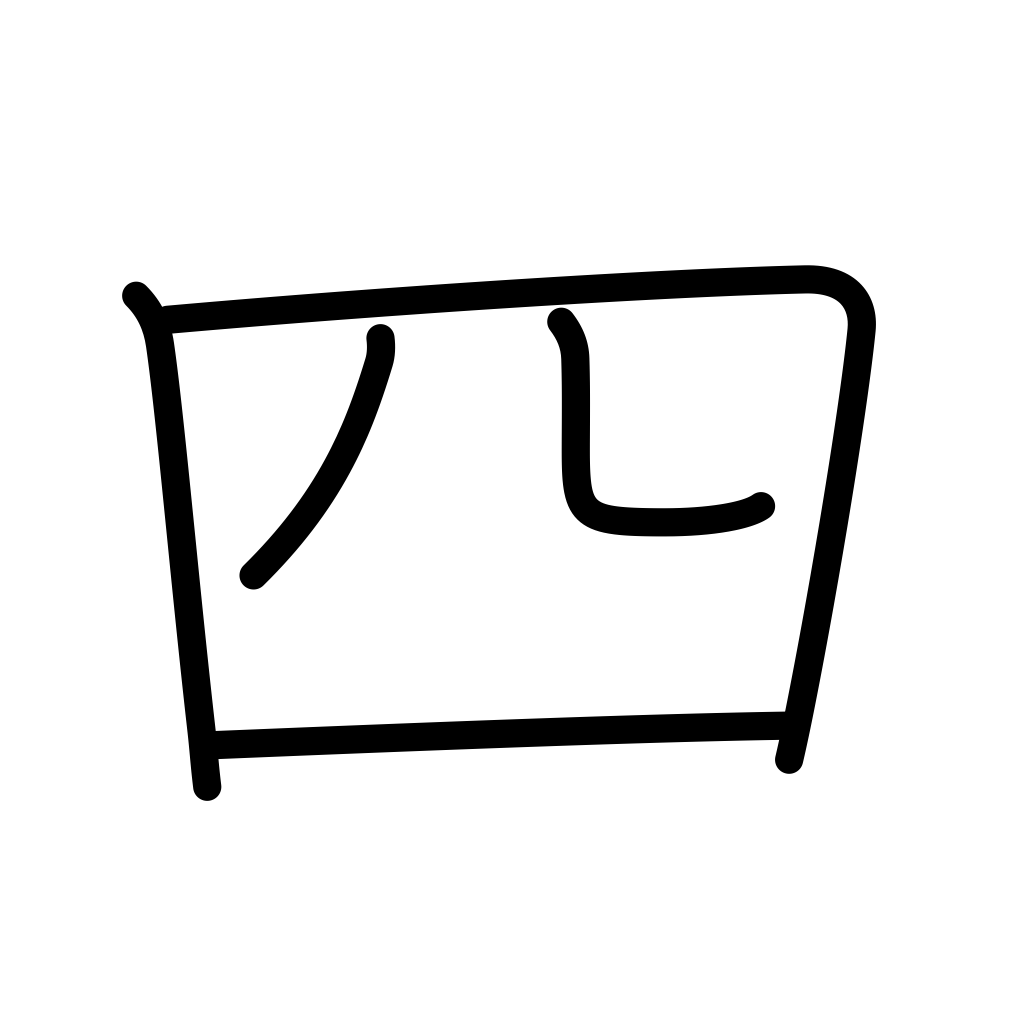
Meaning: four